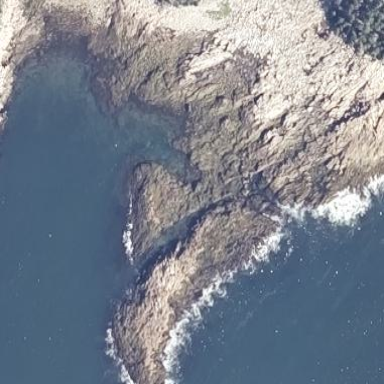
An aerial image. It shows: Island with natural coastline.